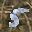
Label: 5